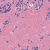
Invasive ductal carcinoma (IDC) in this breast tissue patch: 1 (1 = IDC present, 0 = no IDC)